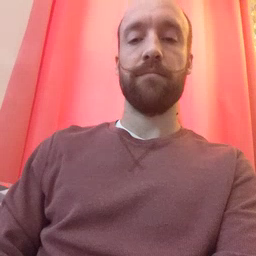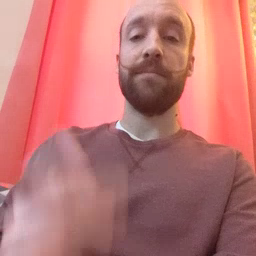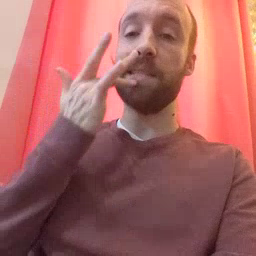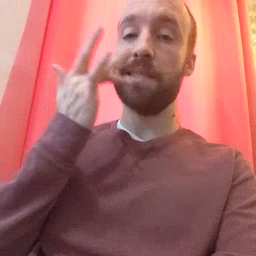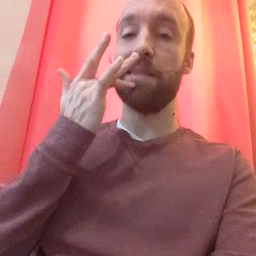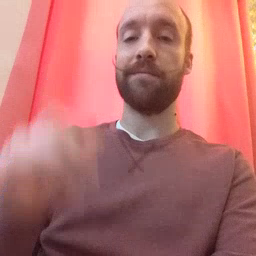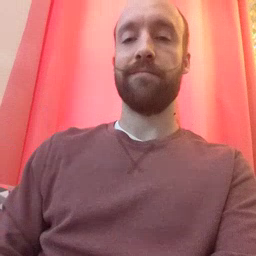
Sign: taste